Question: I have a 'UITableView' with one big cell and many small cells. When I receive content from server I update my 'UITableView' with function '- (BOOL)performFetch:(NSError **)error' ('NSFetchedResultsController'). I noticed that my big cell has dublicate after update and the second cell doesn't reload. When I scroll down and scroll to top table looks good.
How can I solve my problem?

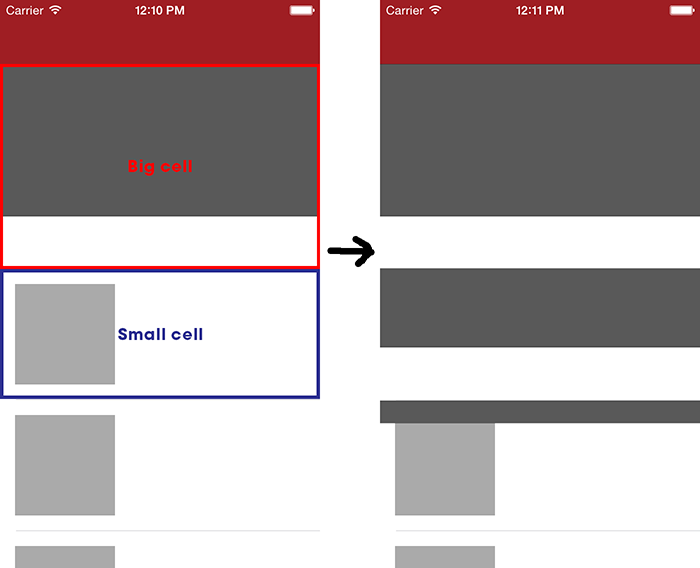
Answer: "performFetch" updates the datasource but the tableview itself is not updated.
For updating the tableview use either
'''
- (void)reloadRowsAtIndexPaths:(NSArray *)indexPaths
withRowAnimation:(UITableViewRowAnimation)animation
'''
or
'''
- (void)reloadSections:(NSIndexSet *)sections
withRowAnimation:(UITableViewRowAnimation)animation
'''
You can pick the animation you like best, for example UITableViewRowAnimationMiddle or just UITableViewRowAnimationAutomatic
For performance reasons update only as much as necessary.